Aerial crown-view tile of a tropical tree (Barro Colorado Island, Panama), acquired 20241112:
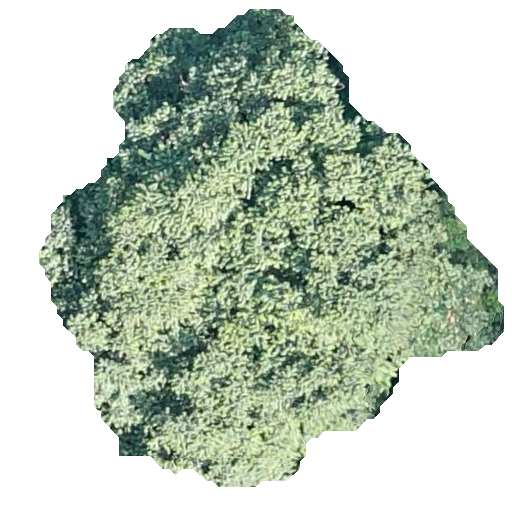
Species: Luehea seemannii
GBIF accepted scientific name: Luehea seemannii
Crown area: 217.269 m²